Question: I am trying to use modelBuilder to map a foreign Key in my database. I need to post the Id into JobTESPM_EmployeeId instead of JOBTESPMId. I have been using this a guide but I can't see where the examples are the same as my setup. <URL>
'''
public class Job
{
[Key]
[DatabaseGeneratedAttribute(DatabaseGeneratedOption.None)]
public Int64? JobId { get; set; }
public int? JobNumber { get; set; }
public string JobName { get; set; }
public int? JobTypeId { get; set; }
public int? CustomerEmployeePMId { get; set; }
public virtual CustomerEmployee CustomerEmployeePM { get; set; }
public int? CustomerEmployeeAdminId { get; set; }
public virtual CustomerEmployee CustomerEmployeeAdmin { get; set; }
public int? CustomerEmployeeAccountantId { get; set; }
public virtual CustomerEmployee CustomerEmployeeAccountant { get; set; }
public int? CustomerEmployeeSuperintendentId { get; set; }
public virtual CustomerEmployee CustomerEmployeeSuperintendent { get; set; }
public int? JobTESPMId { get; set; }
public virtual Employee JobTESPM { get; set; }
public int? JobTESSuperintendentId { get; set; }
public virtual Employee JobTESSuperintendent { get; set; }
}
public class Employee
{
public int EmployeeId { get; set; }
public string AccountName { get; set; }
public string EmployeeFirstName { get; set; }
public string EmployeeLastName { get; set; }
public string EmployeeTitle { get; set; }
public Int64? EmployeeCellPhone { get; set; }
public Int64? EmployeeOfficePhone { get; set; }
public string EmployeeEmail { get; set; }
public int? CompanyEmployeeId { get; set; }
public bool? EmployeeHidden { get; set; }
public bool? EmployeeIsSuper { get; set; }
public bool? EmployeeIsPM { get; set; }
public string EmployeeAltEmail { get; set; }
}
'''

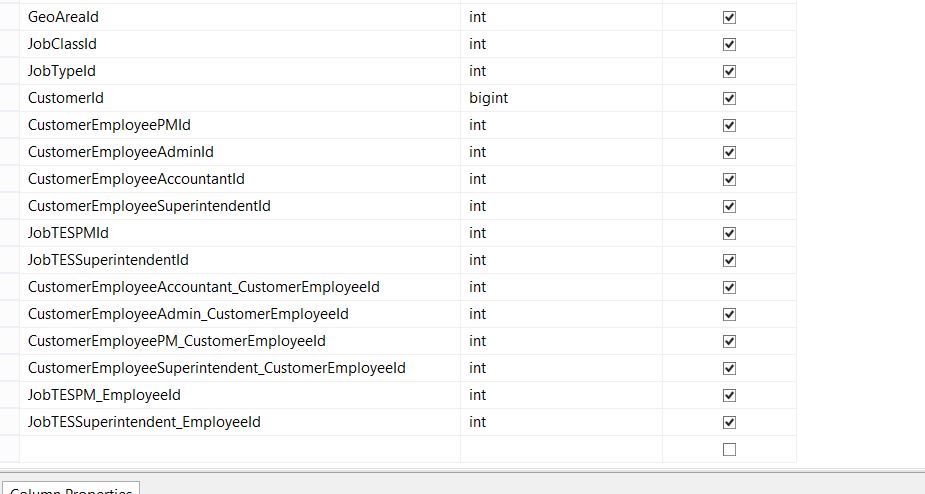
Answer: What about adding a couple attributes...
'''
[Column("JobTESPM_EmployeeID")]
public int? JobTESPMId { get; set; }
[ForeignKey("JobTESPMId")]
public virtual Employee JobTESPM { get; set; }
'''